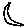
Label: moon